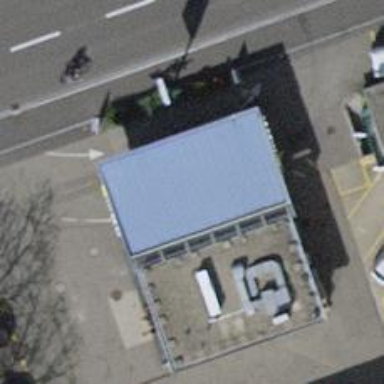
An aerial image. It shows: Fuel station.